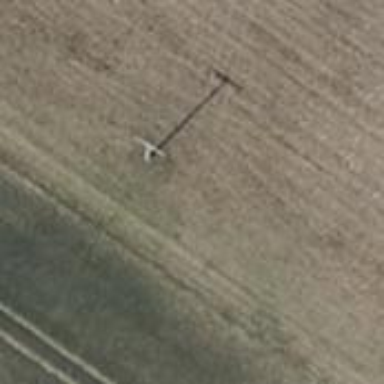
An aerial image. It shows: Power pole.